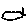
Label: cloud